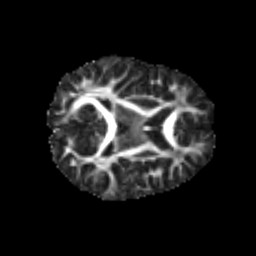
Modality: FA
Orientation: axial
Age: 6
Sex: male
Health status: healthy